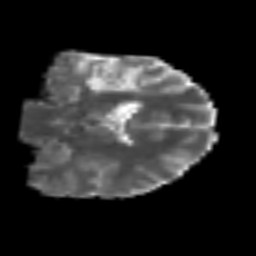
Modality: MD
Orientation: coronal
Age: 39
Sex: female
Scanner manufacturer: siemens
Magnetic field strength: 3 T
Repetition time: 6.1 s
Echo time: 0.101 s